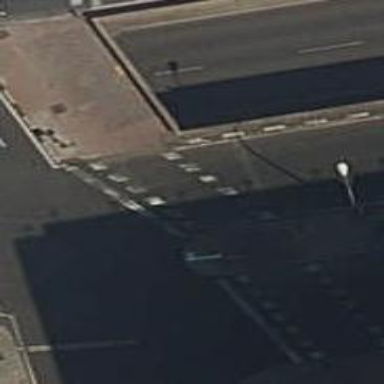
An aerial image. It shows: Road with traffic signals at crossing.